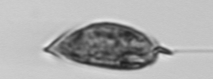
Label: Prorocentrum_micans